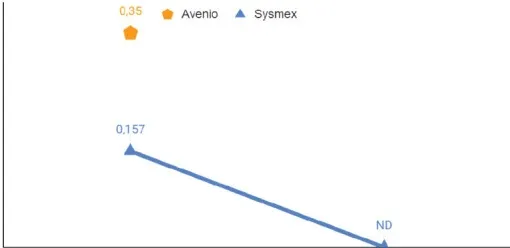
The figure shows longitudinal monitoring of EGFR ex19del mutation in the patient described as Case 2. (A) Results of NGS analysis: baseline T0 shows VAF values from both Avenio ctDNA Expanded kit and Sysmex PSS Solid Cancer IVD kit analysis. The data reported as T2 indicate the VAF value detected by Sysmex PSS Solid Cancer IVD kit panel after the start of treatment with osimertinib. T0 and T2 were the same as in (A), T1 was the first sample after the start of treatment with osimertinib. T0: 09/06/2022; T1: 09/14/2022; T2: 09/26/2022. VAF, Variant Allele Fraction; ISQ, Semi-Quantitative Index.
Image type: chart (chart)